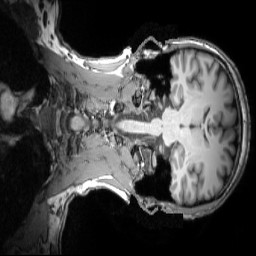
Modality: T1w
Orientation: coronal
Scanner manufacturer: siemens
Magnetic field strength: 3 T
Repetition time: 2.3 s
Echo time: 0.0033 s